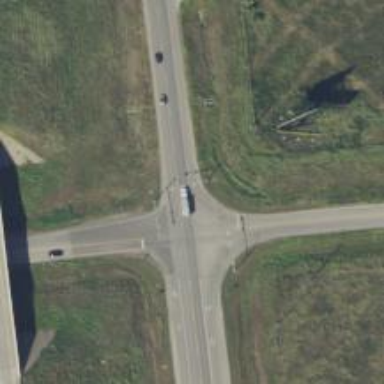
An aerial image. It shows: Secondary road with frontage road.